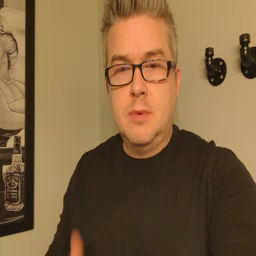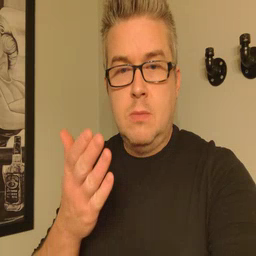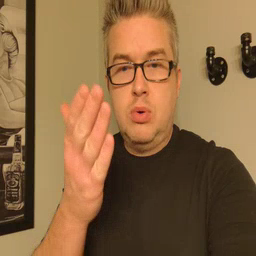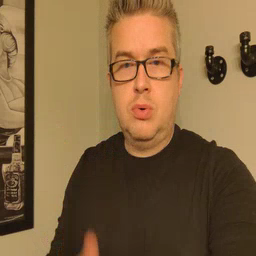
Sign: boat